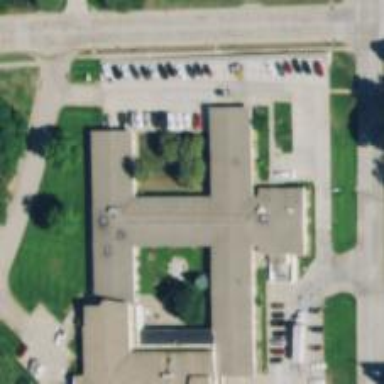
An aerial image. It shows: Nursing home.